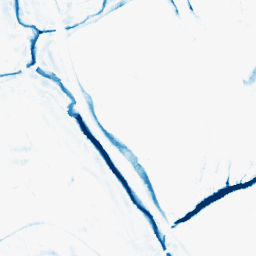
Category: morphological
Decomposition family: morphological_square
Decomposition parameters: operation: closing
size: 10
Upsampling method: regularized
Upsampling parameters: scale: 2
lambda_reg: 0.001
Upsampling scale: 2